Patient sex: F
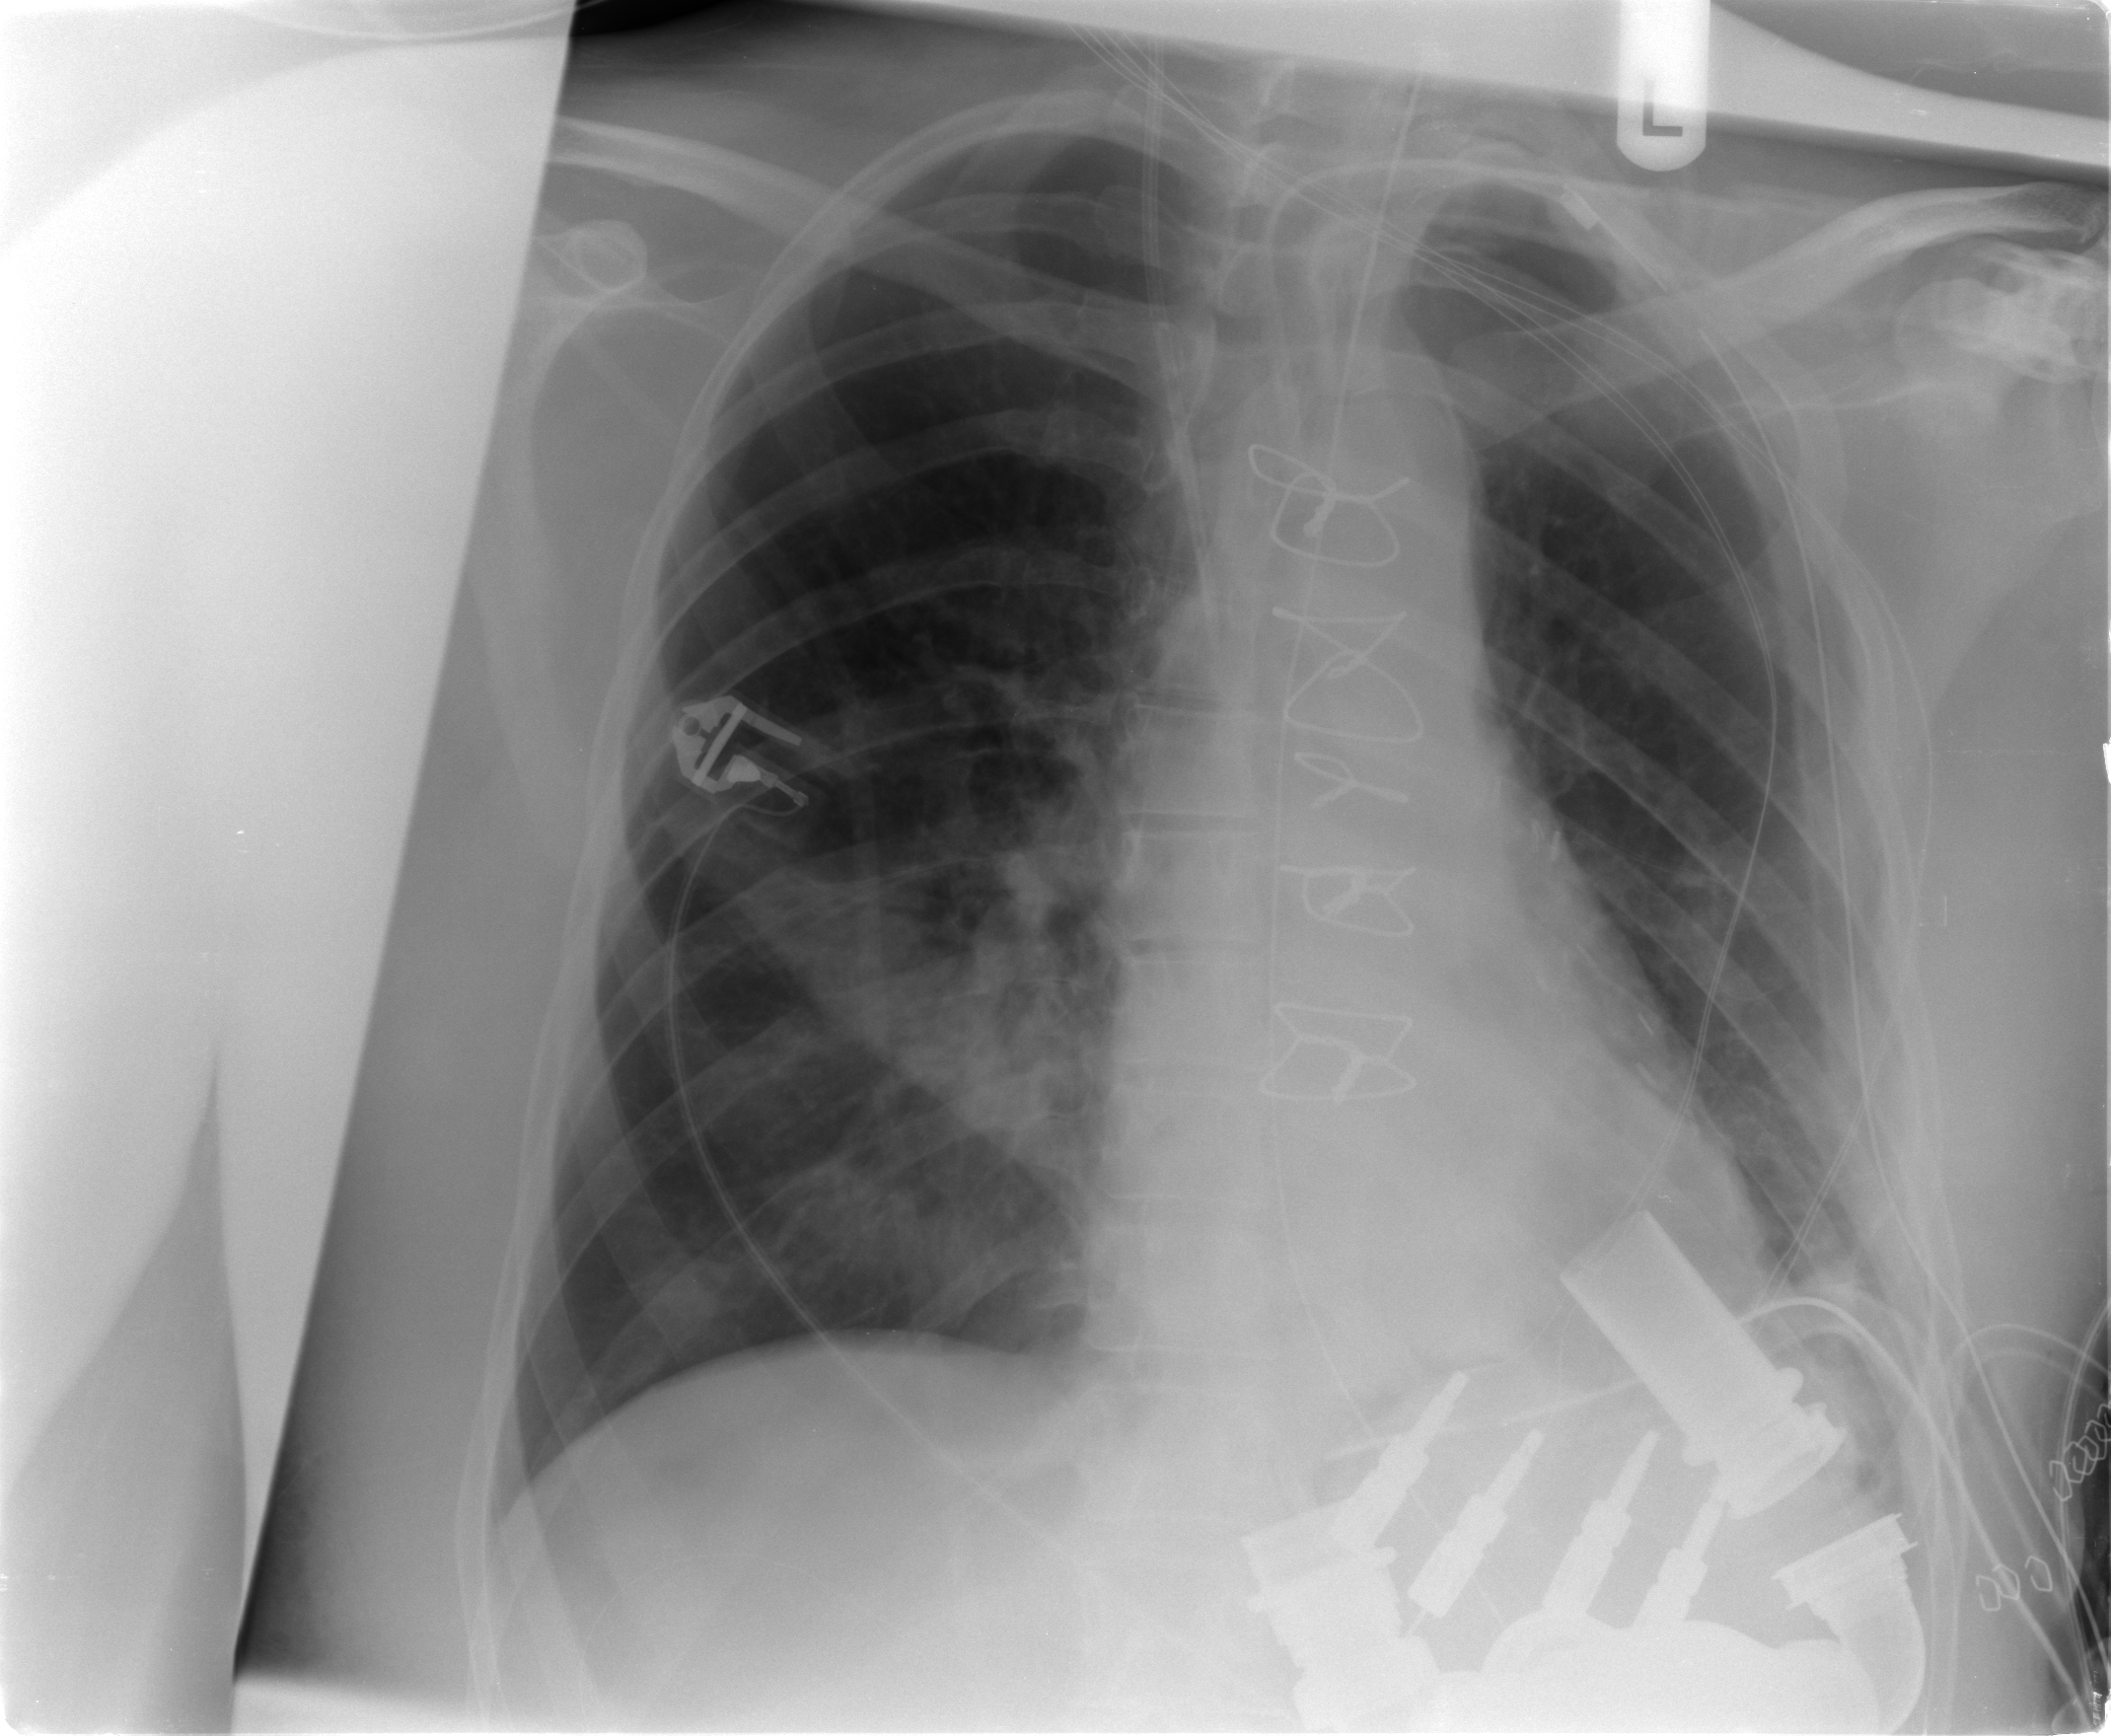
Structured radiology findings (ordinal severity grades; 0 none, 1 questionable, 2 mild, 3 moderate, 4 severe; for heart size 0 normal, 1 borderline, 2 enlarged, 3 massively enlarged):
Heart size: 0
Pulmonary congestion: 1
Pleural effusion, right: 0
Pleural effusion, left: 1
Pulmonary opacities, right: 2
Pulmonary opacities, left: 0
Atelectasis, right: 2
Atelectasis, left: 2